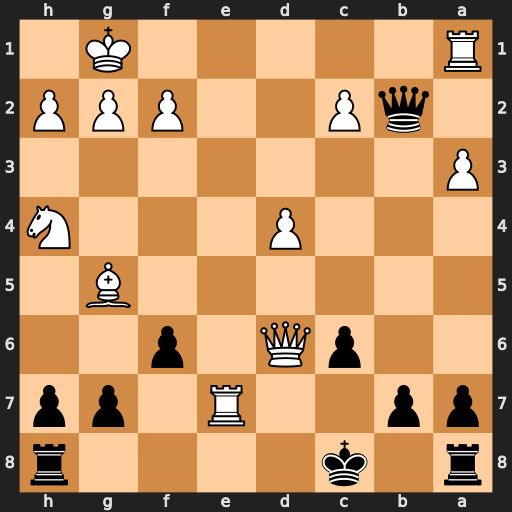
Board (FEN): r1k4r/pp2R1pp/2pQ1p2/6B1/3P3N/P7/1qP2PPP/R5K1
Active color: b
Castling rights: -
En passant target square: -
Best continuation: Qxa1+ Bc1 Qxc1+ Re1 Qxe1#